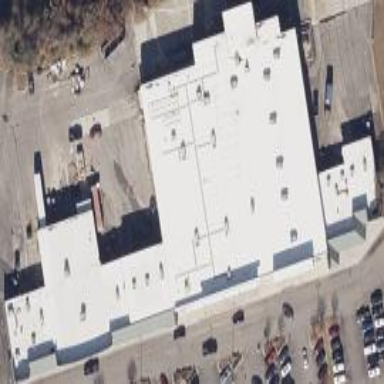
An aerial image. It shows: Retail building.